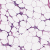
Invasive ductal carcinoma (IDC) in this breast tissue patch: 0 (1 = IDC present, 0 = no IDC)